Question: I am using the 'FBDialogs' to open 'Facebook Messenger' (if user has it installed on the device) to send a personal message. However I cannot already preselect friends in my app (messenger always gives me a list and prompts me to select there).

I am using 'presentMessageDialogWithParams:clientState:handler': which receives <URL>.
> FBLinkShareParams friends array An array of NSStrings or 'FBGraphUsers' to tag in the post. If using NSStrings, the values must represent the IDs of the users to tag.
But when I send 'FBGraphUsers' they are not preselected in messenger app. Should they? Or is this just a "tag a friend" feature?
My code:
'''
NSMutableArray *inviteFriends = [[NSMutableArray alloc] init];
FBRequest* friendsRequest = [FBRequest requestForMyFriends];
[friendsRequest startWithCompletionHandler: ^(FBRequestConnection *connection,
NSDictionary* result,
NSError *error) {
NSArray* friends = [result objectForKey:@"data"];
NSLog(@"Found: %i friends", friends.count);
for (NSDictionary<FBGraphUser>* friend in friends) {
if ([friend.name isEqualToString:@"XXX"]) {
NSLog(@"I have a friend named %@ with id %@", friend.name, friend.id);
[inviteFriends addObject:friend];
}
}
FBLinkShareParams *params = [[FBLinkShareParams alloc] init];
params.link = [NSURL URLWithString:@"https://developers.facebook.com/docs/ios/share/"];
params.name = @"Message Dialog Tutorial";
params.caption = @"Build great social apps that engage your friends.";
params.picture = [NSURL URLWithString:@"http://i.imgur.com/g3Qc1HN.png"];
params.description = @"Send links from your app using the iOS SDK.";
params.friends = inviteFriends;
// If the Facebook app is installed and we can present the share dialog
if ([FBDialogs canPresentMessageDialogWithParams:params]) {
[FBDialogs presentMessageDialogWithParams:params clientState:nil handler:^(FBAppCall *call, NSDictionary *results, NSError *error) {
//
}];
}
}];
'''
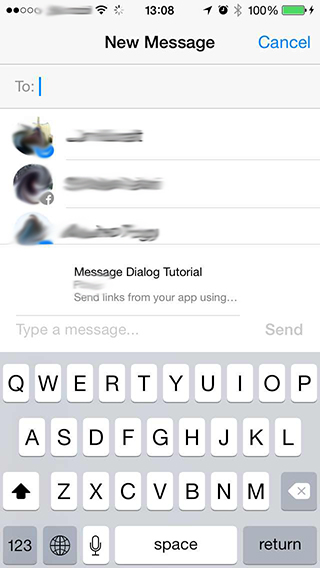
Answer: The "friends" and "place" parameters are ignored by Messenger since those are specific for tagging, and Messenger doesn't support tagging.
You cannot specify users to preselect using the message dialog.
We will update the docs to reflect this in the future.